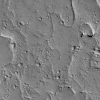
Atmospheric dust classification: not_dusty